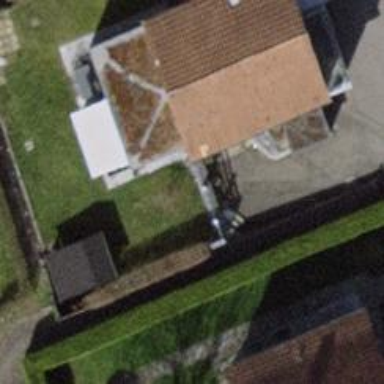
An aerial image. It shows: Hedge barrier.